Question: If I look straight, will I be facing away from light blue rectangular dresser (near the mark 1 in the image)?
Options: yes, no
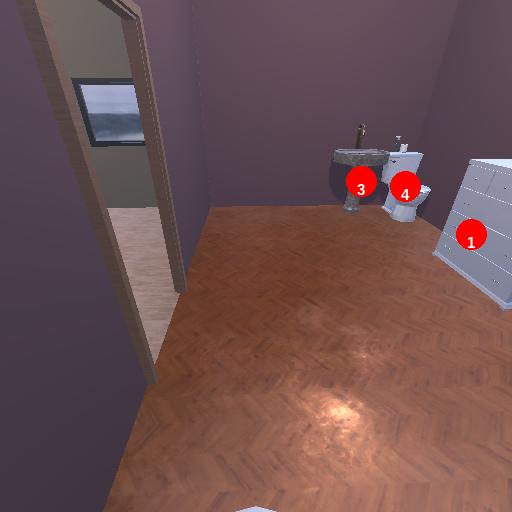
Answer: yes